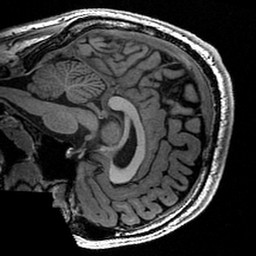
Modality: T1w
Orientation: sagittal